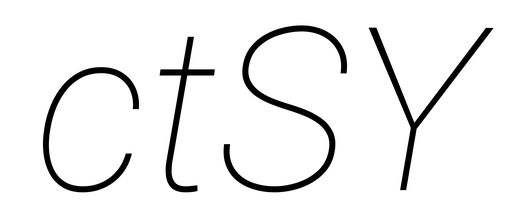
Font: Roboto-Italic_Thin_Italic